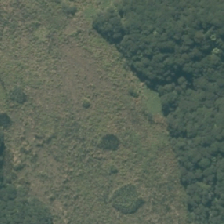
Land cover: herbaceous_freshwater_vege